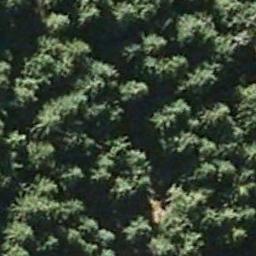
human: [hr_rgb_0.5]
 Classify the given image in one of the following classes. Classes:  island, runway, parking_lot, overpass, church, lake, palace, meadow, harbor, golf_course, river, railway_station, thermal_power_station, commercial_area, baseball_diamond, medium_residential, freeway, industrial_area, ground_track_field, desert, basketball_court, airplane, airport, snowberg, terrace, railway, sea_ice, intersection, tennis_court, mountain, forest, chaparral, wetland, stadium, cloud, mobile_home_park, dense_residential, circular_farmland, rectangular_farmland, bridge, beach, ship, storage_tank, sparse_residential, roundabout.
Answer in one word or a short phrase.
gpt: forest